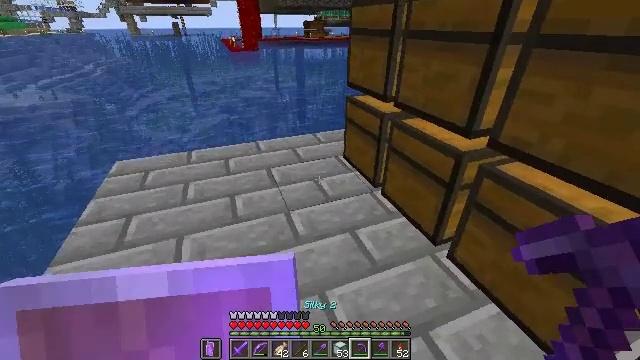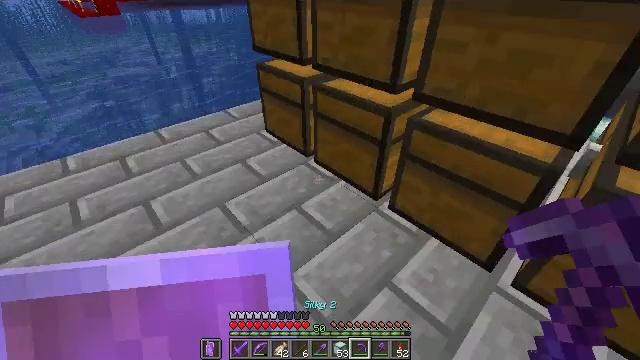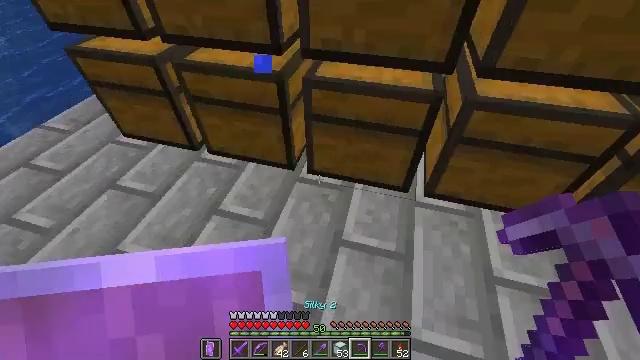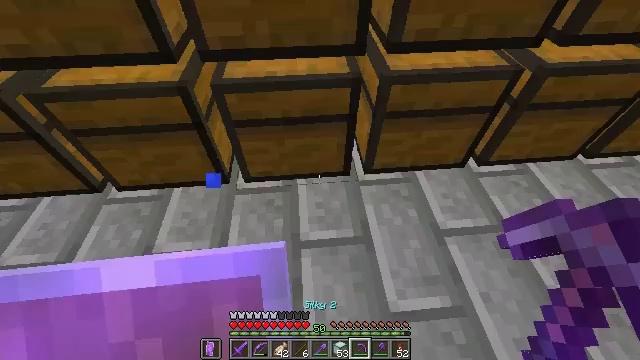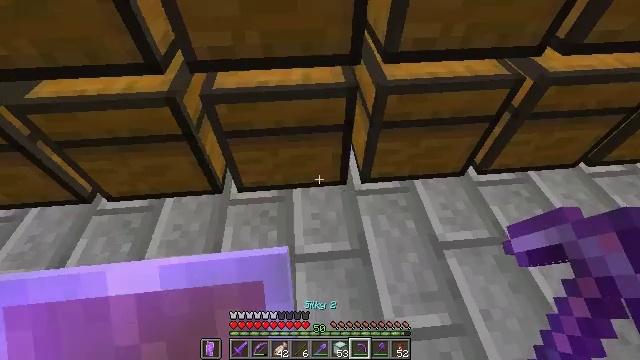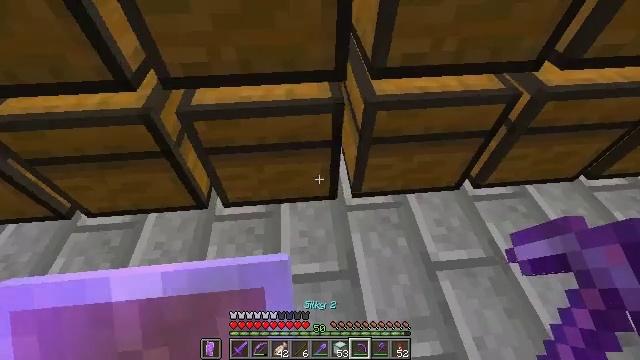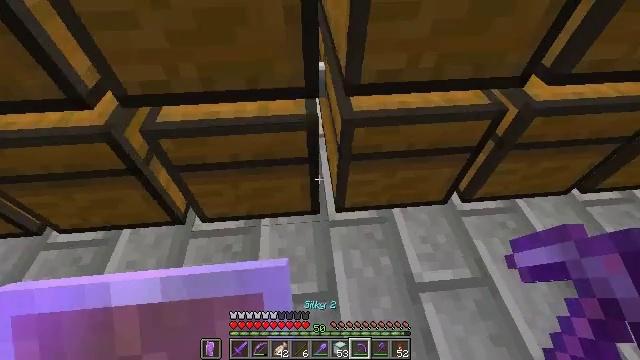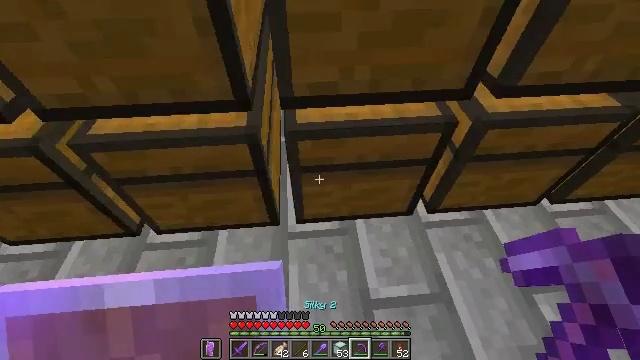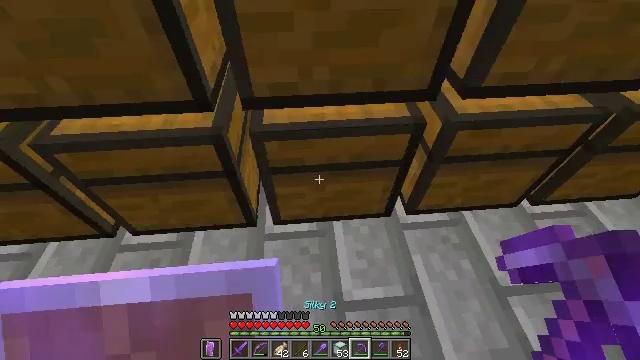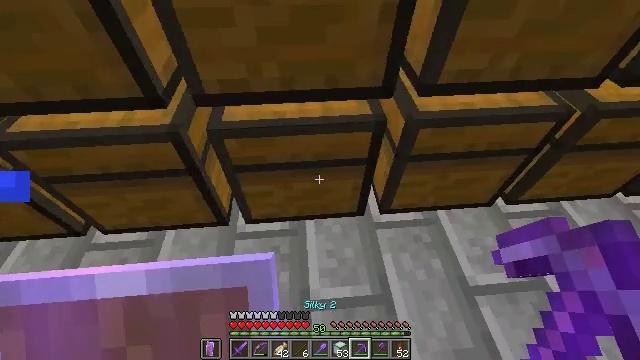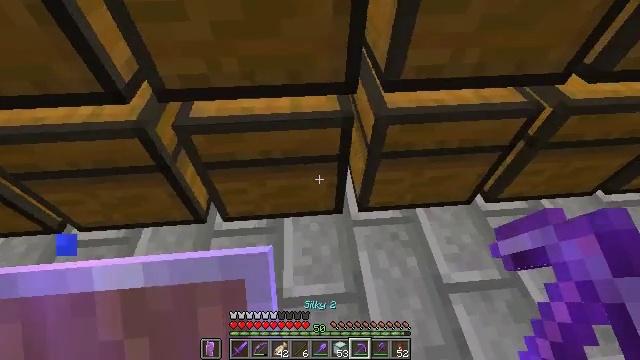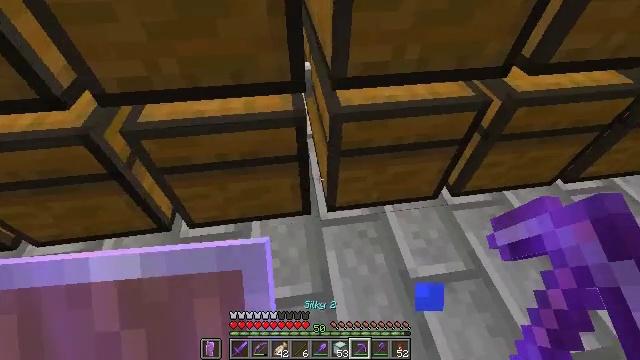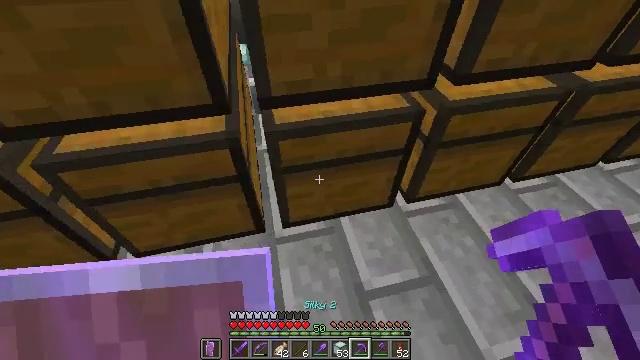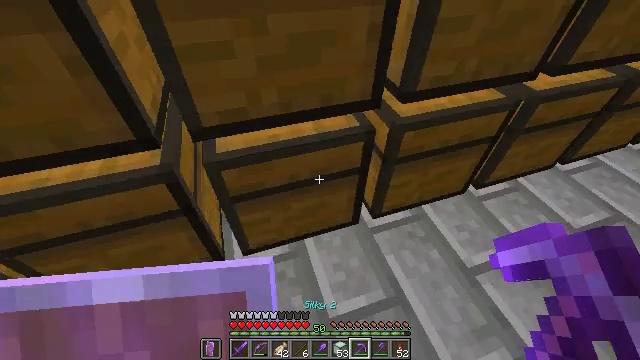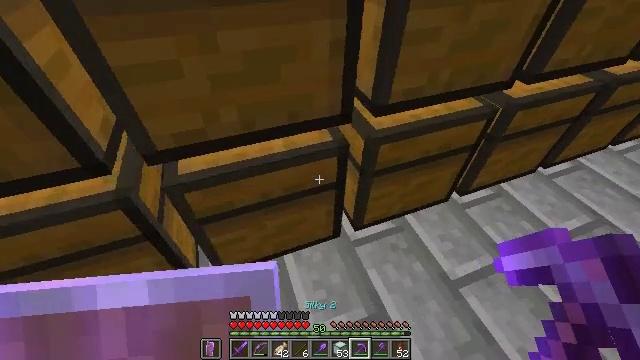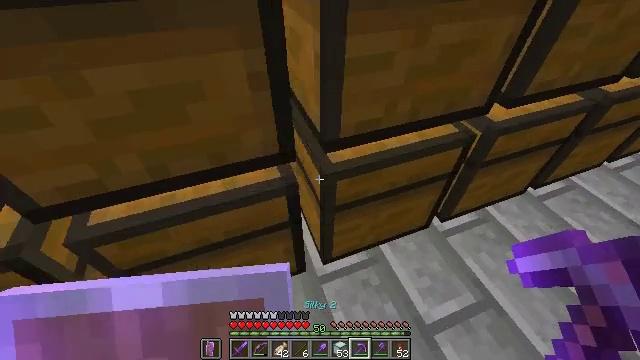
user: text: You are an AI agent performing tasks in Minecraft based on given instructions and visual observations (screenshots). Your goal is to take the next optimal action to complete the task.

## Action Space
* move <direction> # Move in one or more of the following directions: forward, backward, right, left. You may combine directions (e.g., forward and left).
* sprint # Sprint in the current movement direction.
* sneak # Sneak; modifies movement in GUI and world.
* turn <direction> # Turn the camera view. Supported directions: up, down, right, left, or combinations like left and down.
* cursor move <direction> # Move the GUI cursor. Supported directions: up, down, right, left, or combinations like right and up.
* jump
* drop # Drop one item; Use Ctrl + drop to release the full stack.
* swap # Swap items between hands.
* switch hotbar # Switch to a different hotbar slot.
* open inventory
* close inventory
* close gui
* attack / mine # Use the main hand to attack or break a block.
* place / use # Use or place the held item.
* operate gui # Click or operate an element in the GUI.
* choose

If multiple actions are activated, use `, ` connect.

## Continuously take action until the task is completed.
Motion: motion action
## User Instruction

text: Get stone bricks for construction purposes.
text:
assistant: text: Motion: move forward and move left, turn right and down
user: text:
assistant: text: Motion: move forward, turn right and down
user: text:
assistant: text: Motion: move forward and move right, turn right and down
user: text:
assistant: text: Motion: move forward and move right
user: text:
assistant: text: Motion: move forward and move right
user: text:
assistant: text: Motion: move right
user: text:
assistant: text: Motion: move right
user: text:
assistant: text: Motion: move right
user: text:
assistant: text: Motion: move right
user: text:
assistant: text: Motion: move right
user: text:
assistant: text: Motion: move right, turn right and up
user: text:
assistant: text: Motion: move forward and move right, turn right and up
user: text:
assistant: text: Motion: move forward and move right, turn right and up
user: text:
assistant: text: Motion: move forward and move right, turn right
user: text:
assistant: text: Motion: move forward and move right
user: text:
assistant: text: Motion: move forward and move right
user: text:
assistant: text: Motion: move forward and move right
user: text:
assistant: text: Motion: move forward and move right
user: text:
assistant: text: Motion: move forward and move right
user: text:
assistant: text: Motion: move forward and move right
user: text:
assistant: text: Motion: move forward and move right
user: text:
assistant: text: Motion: move right
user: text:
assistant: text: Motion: move right
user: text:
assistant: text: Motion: move right
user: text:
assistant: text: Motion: move right
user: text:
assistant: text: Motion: move back and move right
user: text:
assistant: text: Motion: move back and move right
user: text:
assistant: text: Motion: move back and move right
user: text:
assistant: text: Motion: move back and move right
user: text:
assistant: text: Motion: move back and move right